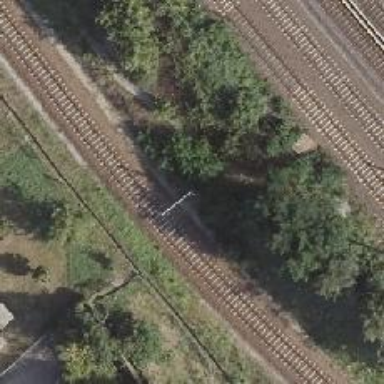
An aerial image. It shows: Catenary mast for power lines.